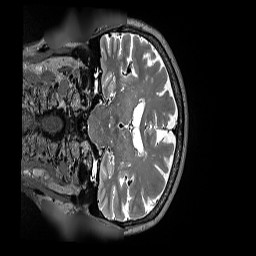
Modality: T2w
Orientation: coronal
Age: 78
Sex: female